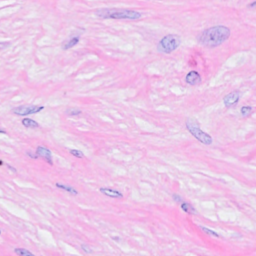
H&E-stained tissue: Breast